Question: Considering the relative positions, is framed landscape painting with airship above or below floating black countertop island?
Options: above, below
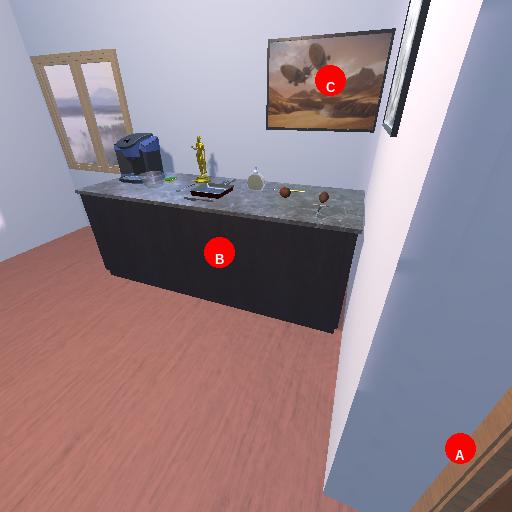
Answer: above